Question: In the image below is the JSON that I'm getting back.
Below is my code mapping:
'''
+(RKMapping *)googleMapping
{
RKObjectMapping *mapping = [RKObjectMapping mappingForClass:[mappingModel class]];
[mapping addAttributeMappingsFromDictionary:@{
@"description" : @"description",
@"reference" : @"reference"
}];
return mapping;
}
'''
Fetch:
'''
RKResponseDescriptor *responseDescriptor = [RKResponseDescriptor responseDescriptorWithMapping:mapping
method:RKRequestMethodGET
pathPattern:nil
keyPath:@"predictions" statusCodes:statusCodeSet];
RKObjectRequestOperation *operation = [[RKObjectRequestOperation alloc] initWithRequest:request
responseDescriptors:@[responseDescriptor]];
[operation setCompletionBlockWithSuccess:^(RKObjectRequestOperation *operation, RKMappingResult *mappingResult) {
NSLog(@"mappingResults %@", mappingResult);
} failure:^(RKObjectRequestOperation *operation, NSError *error) {
NSLog(@"mappingResults Error %@", error);
}];
[operation start];
'''
NSLog:
'''
2014-03-22 12:42:03.988 Google+RESTKit[21229:60b] I restkit.network:RKObjectRequestOperation.m:180 GET 'https://maps.googleapis.com/maps/api/place/autocomplete/json?input=cofee&sensor=true&key=1234&location=0.000000,0.000000&radius=100.000000'
2014-03-22 12:42:04.031 Google+RESTKit[21229:6a03] I restkit.network:RKObjectRequestOperation.m:250 GET 'https://maps.googleapis.com/maps/api/place/autocomplete/json?input=cofee&sensor=true&key=1234&location=0.000000,0.000000&radius=100.000000' (200 OK / 5 objects) [request=0.0430s mapping=0.0007s total=0.0474s]
2014-03-22 12:42:04.032 Google+RESTKit[21229:60b] mappingResults <RKMappingResult: 0x1733ecf0, results={
predictions = (
"Coffee Road, Modesto, CA, United States",
"Coffee Bay, Eastern Cape, South Africa",
"Coffee Road, Bakersfield, CA, United States",
"Coffeeville, MS, United States",
"Coffeen, IL, United States"
);
}>
'''
The mappingResult that returns should be an array with NSDictionary Objects? It seems to return the value of "description" in an array and there is no "reference" value. What am I doing wrong?
Returned JSON:

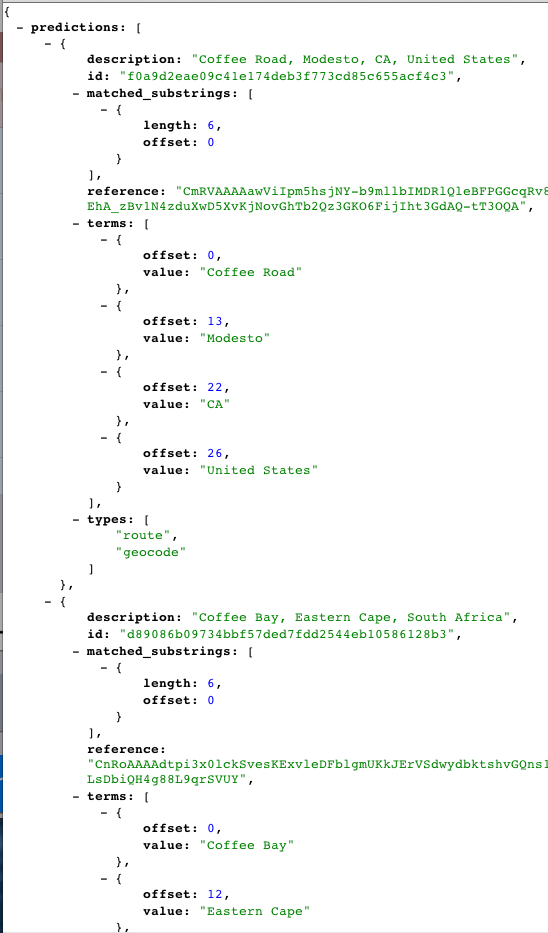
Answer: 'description' is a defined method name, so by adding your own property with the same name you're overriding the default implementation. So, you do have the objects you expect, but the log prints something you aren't expecting.
Change the name of your property so it doesn't overlap with 'description'.